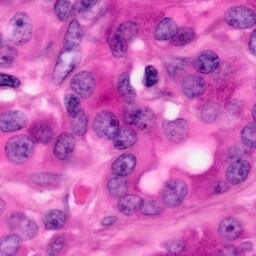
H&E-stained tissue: Pancreatic